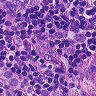
Metastatic tissue present: yes